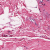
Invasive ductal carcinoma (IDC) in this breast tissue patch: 0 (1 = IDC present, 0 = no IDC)